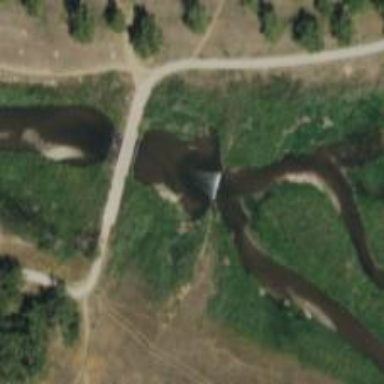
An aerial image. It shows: Weir along the waterway.